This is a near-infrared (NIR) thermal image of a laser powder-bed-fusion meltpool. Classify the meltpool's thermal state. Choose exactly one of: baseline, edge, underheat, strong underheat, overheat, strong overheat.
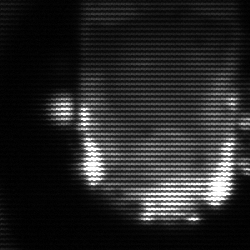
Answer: baseline